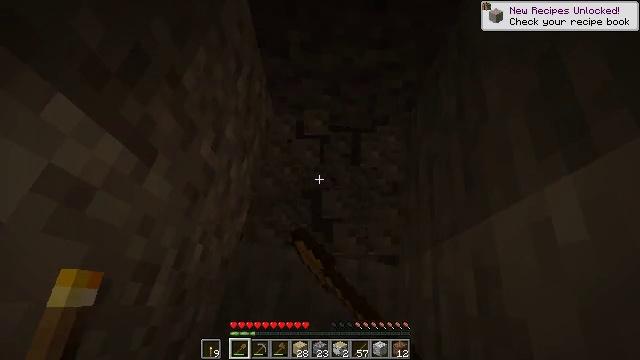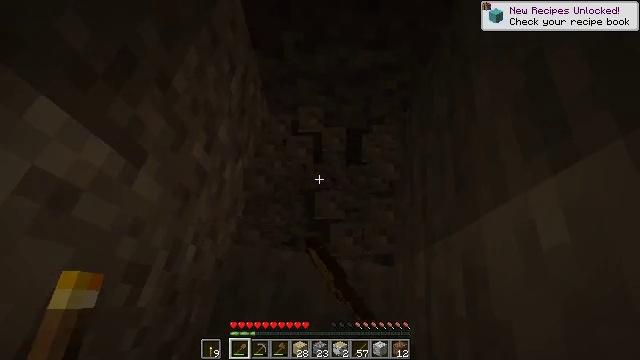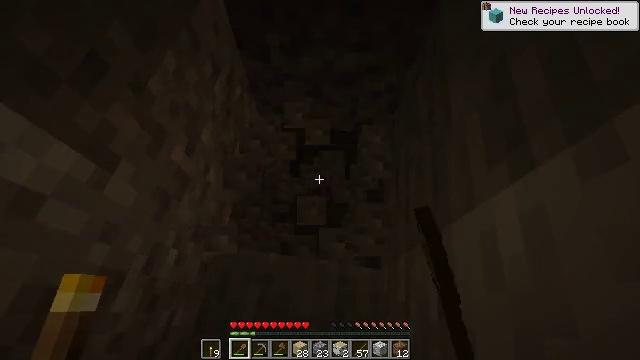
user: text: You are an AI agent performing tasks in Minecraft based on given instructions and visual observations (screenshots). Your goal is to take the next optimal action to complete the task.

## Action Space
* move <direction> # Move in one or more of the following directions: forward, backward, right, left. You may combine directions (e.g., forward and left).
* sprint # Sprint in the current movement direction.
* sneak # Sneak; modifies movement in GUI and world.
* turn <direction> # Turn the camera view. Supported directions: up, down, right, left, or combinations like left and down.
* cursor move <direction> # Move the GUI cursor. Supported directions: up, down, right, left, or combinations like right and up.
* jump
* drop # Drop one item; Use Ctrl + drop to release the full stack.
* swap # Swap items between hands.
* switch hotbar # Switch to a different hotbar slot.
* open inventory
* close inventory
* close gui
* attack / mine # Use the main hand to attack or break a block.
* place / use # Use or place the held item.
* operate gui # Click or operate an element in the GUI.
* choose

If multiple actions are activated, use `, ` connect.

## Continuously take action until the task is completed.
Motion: motion action
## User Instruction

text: Shovel up some gravel.
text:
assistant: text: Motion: move right, attack / mine
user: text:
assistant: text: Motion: move right, attack / mine
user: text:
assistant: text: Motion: attack / mine